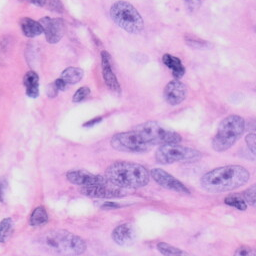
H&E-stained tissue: Skin